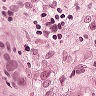
Metastatic tissue present: yes